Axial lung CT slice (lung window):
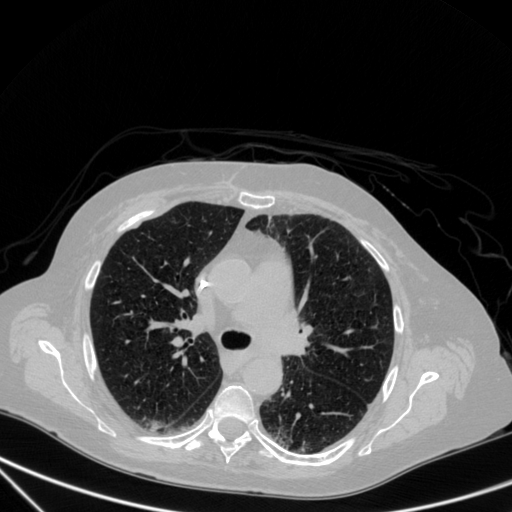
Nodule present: no